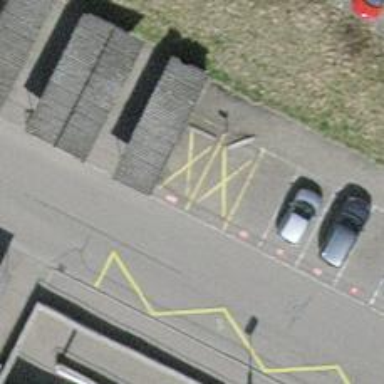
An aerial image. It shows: Car-sharing service available at this location.